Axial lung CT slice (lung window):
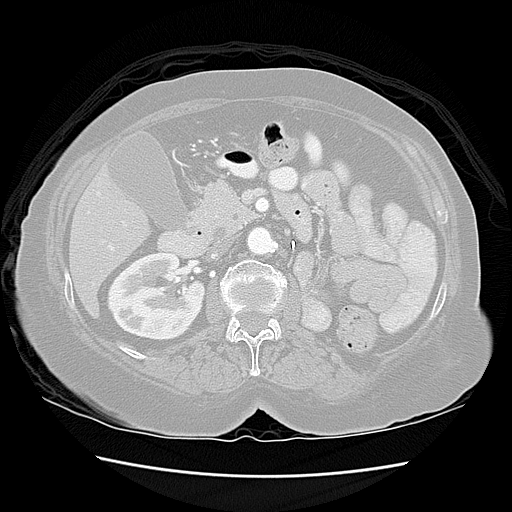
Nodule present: no